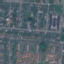
Label: Residential